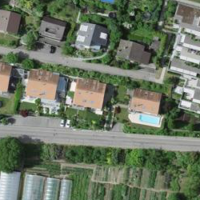
EUNIS habitat code: 55
Species observed at this site:
Galeopsis tetrahit